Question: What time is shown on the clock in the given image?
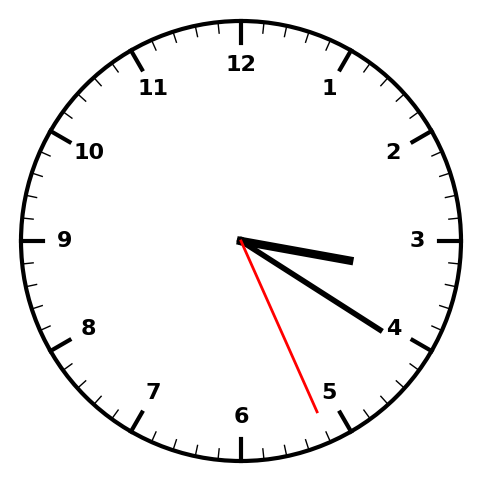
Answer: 03:20:26